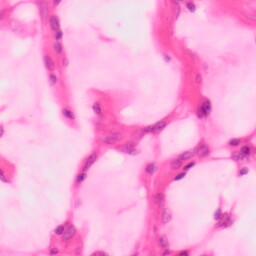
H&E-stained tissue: Colon